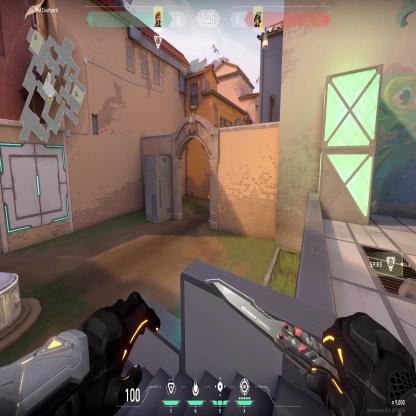
Label: enemy